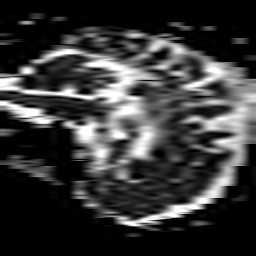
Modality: ADC
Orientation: sagittal
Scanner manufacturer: philips
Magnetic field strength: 3 T
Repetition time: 3.778 s
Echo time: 0.06073 s